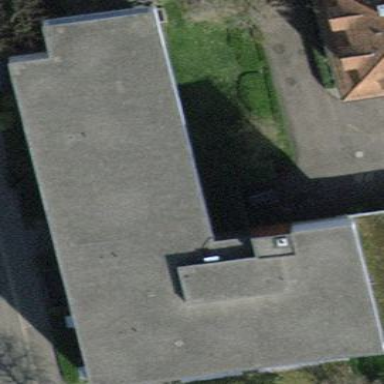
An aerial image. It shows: Office building with flat roof.